Interaction volume radius: 5 \u00c5
Interaction volume height: 10 \u00c5
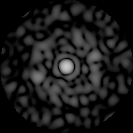
Disorder parameter: 0.7933